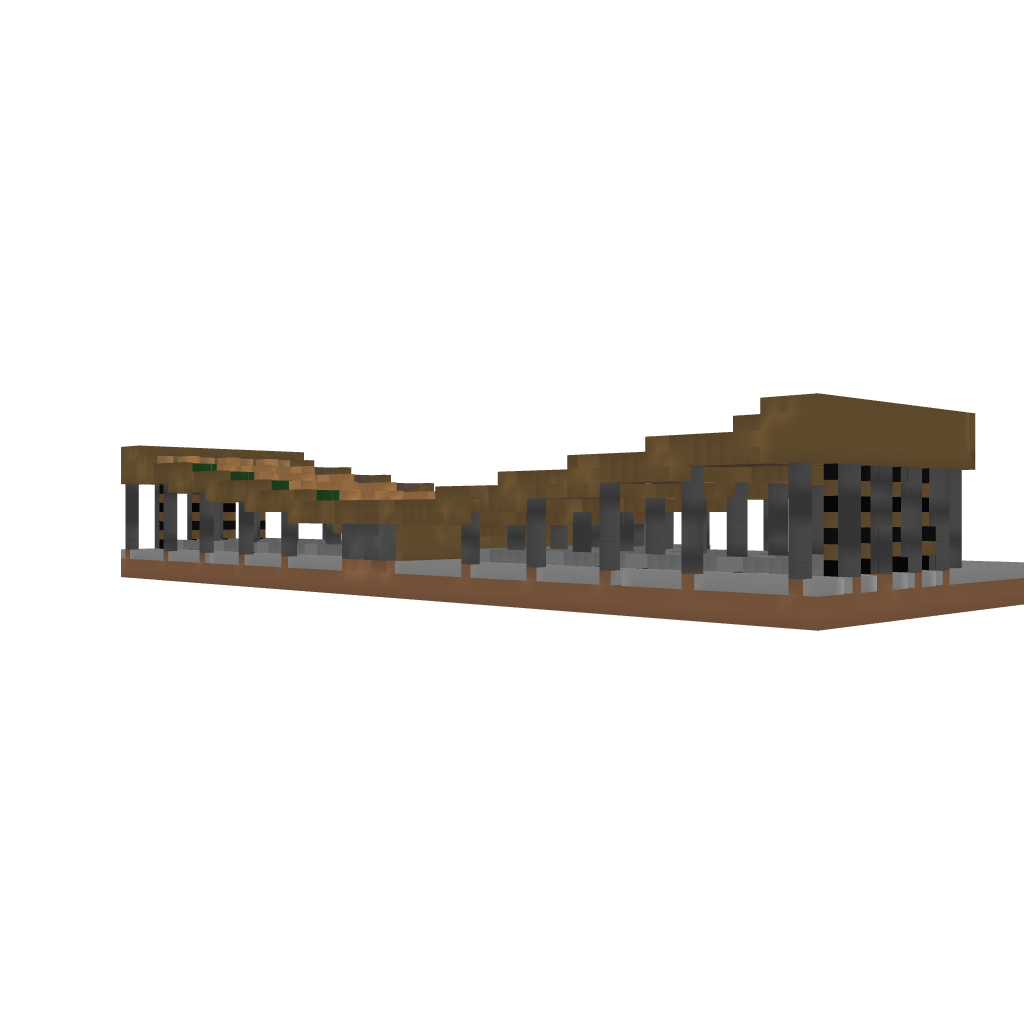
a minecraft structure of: AutoFarm